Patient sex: F
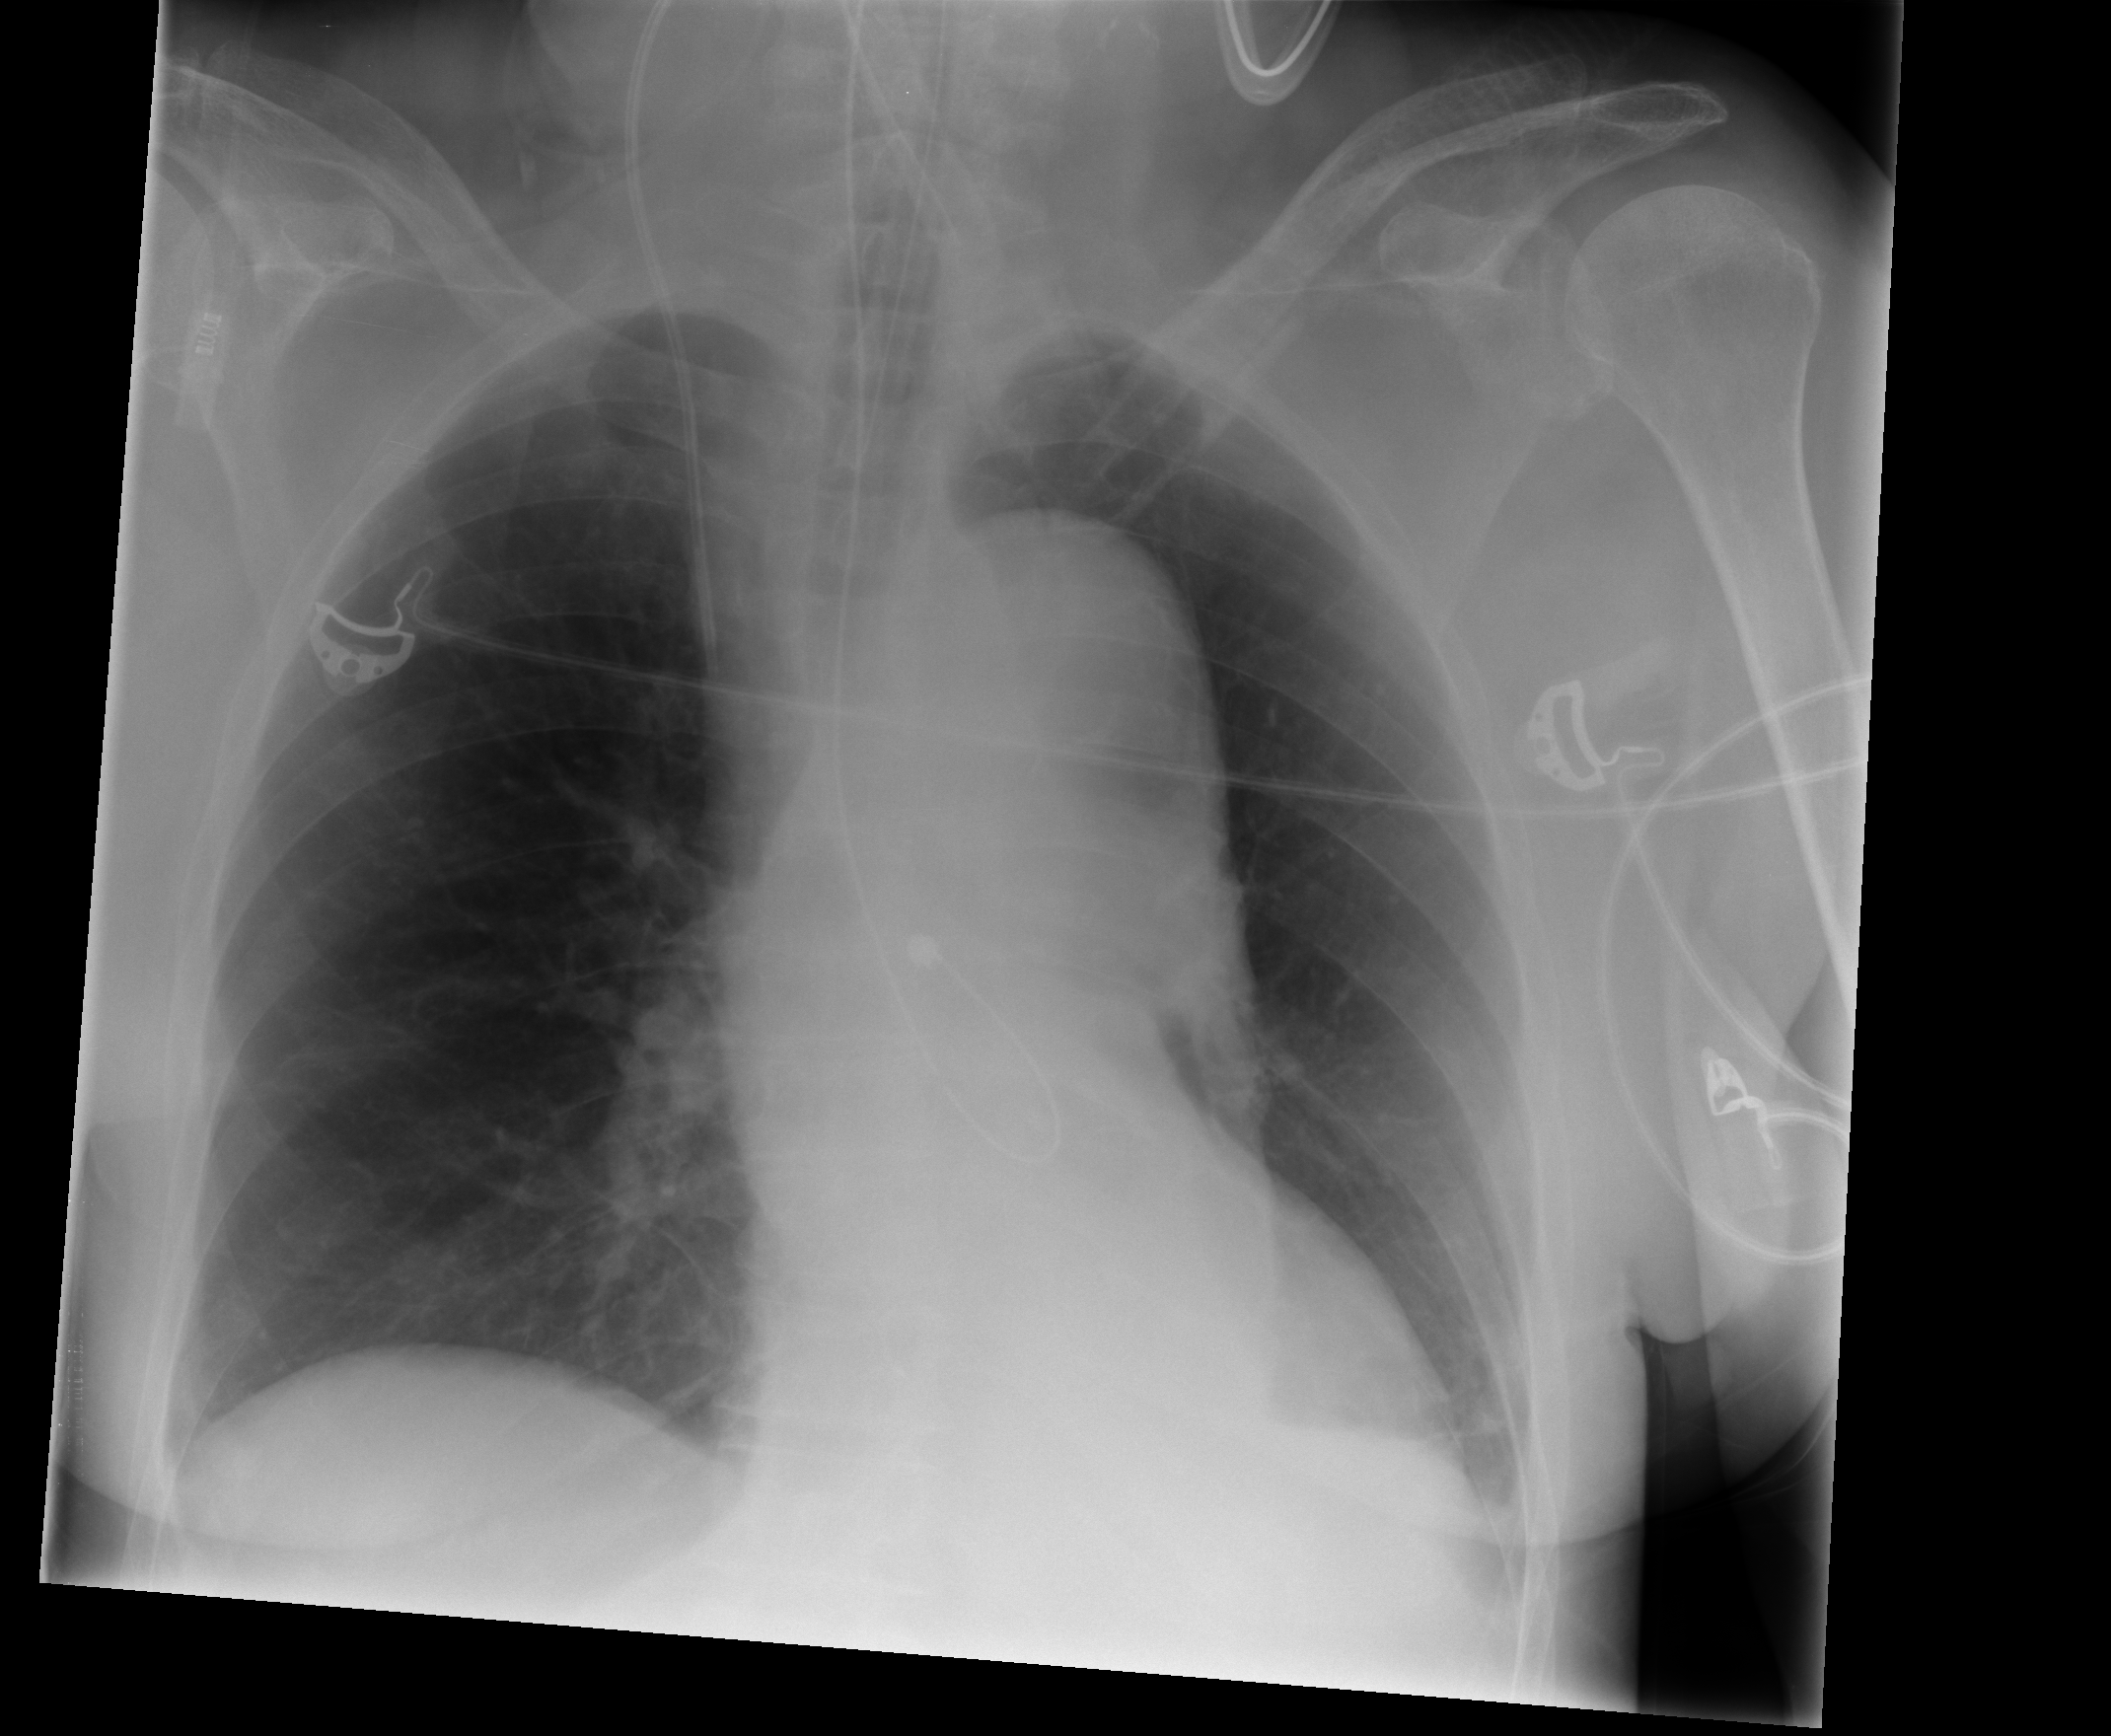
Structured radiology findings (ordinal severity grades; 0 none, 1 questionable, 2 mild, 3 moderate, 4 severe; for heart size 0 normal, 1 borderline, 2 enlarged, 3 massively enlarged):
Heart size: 0
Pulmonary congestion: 0
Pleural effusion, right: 0
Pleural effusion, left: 1
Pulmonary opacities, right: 0
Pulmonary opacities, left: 0
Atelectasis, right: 0
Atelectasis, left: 2